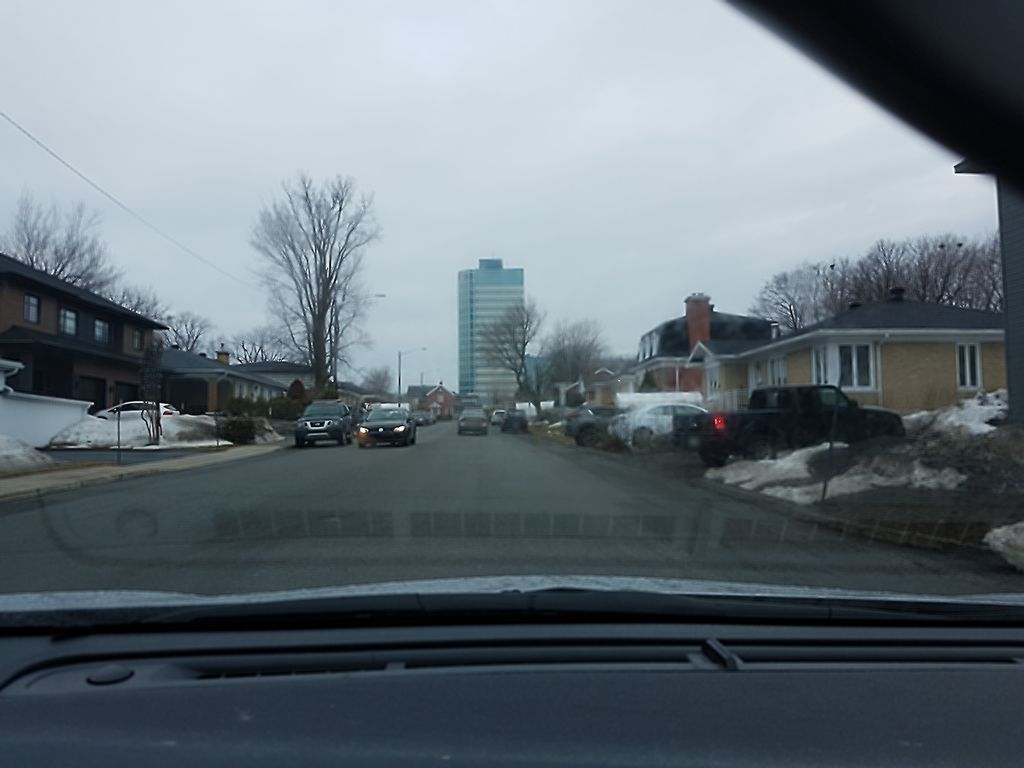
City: quebec_city